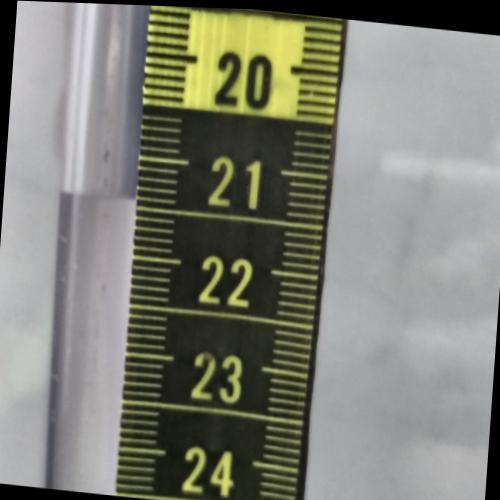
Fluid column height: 21.4 cm